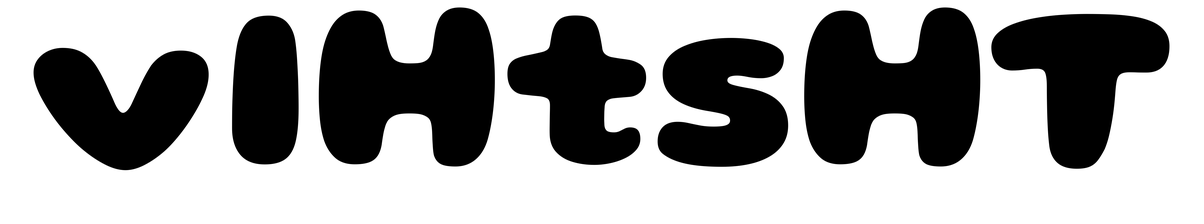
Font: Gluten_ExtraBold